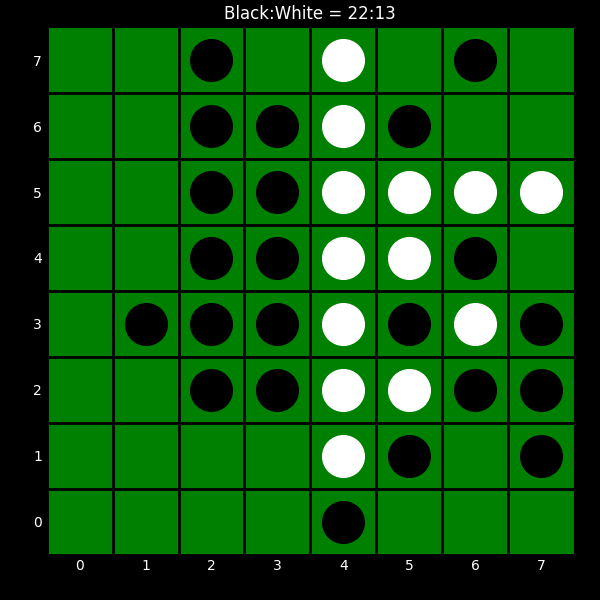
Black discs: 22
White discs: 13